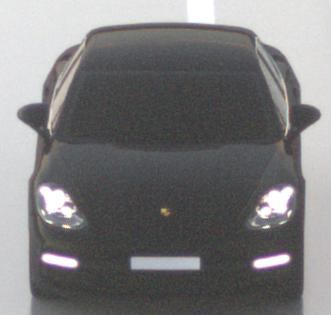
Make: Porsche
Model: Panamera
Detailed model: Panamera (971)
Model produced from: 2016/11
Model produced until: 2018/08
Doors: 5
Color: black
Road condition: wet road
Daytime: sunrise or sunset
Contrast: low contrast